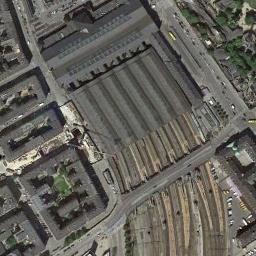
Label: railway_station